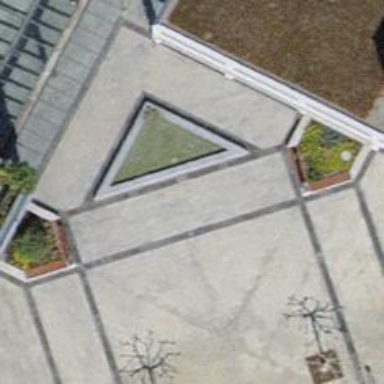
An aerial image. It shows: Beautiful fountain.